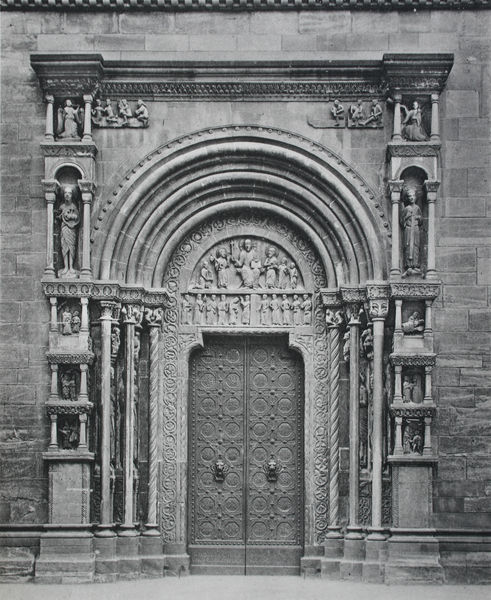
Titel: Die "Galluspforte"
Standort: Basel
Institution: Münster
Schlagwörter: mann, schatten, weiß, menschen, frankreich, grau, licht, schmuck, schwarz, säule, säulen, tür, gebäude, schloss, ornament, architektur, mensch, sockel, stein, steine, kirche, boden, gotik, rund, skulptur, statue, relief, bogen, fassade, türen, mauer, türe, figuren, rundbogen, könig, detail, dekor, verzierung, metall, bronze, plastik, tor, foto, bögen, eingang, glaube, religion, torbogen, dom, mauerwerk, schwarzweiß, löwenkopf, gedreht, architrav, kapitelle, kapitell, photo, halbkreis, fries, portal, sims, heiligenschein, skulpturen, pforte, löwen, plastiken, statuen, archivolten, christus, jesus, türschloss, struktur, romanik, segen, könige, löwe, heilige, lich, basis, rundsäule, beschlag, statuetten, jünger, reliefs, schaft, verschlossen, testament, gebälk, holztür, tympanon, romanisch, gebälck, gewände, aachen, mandorla, apostel, weltenrichter, weltgericht, klopfer, türklopfer, naumburg, weltenherrscher, mandola, bamberg, kirchentor, löwenköpfe, rundsäulen, nischne, tympanonfeld, bronze tür, christus in der mandorla, deutschlad, gewändefiguren, hildesheim, religioin, thronende jesus, wolfstür, klopfringe, bigen foto